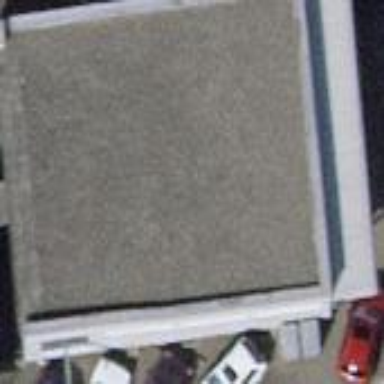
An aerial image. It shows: Building housing car repair shop.